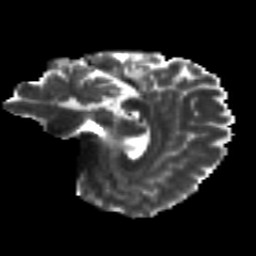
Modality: T2w
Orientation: sagittal
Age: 26
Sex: female
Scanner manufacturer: siemens
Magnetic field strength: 3 T
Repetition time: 8.8 s
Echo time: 0.085 s